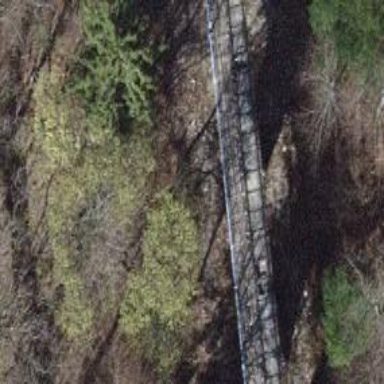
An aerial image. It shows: Funicular railway bridge.